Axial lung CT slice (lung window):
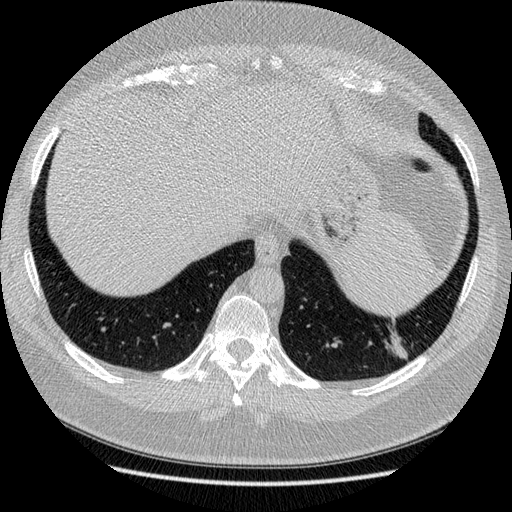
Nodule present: yes
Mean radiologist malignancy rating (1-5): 3.25